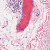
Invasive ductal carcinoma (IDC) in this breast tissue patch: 0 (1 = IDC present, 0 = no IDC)